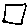
Label: square